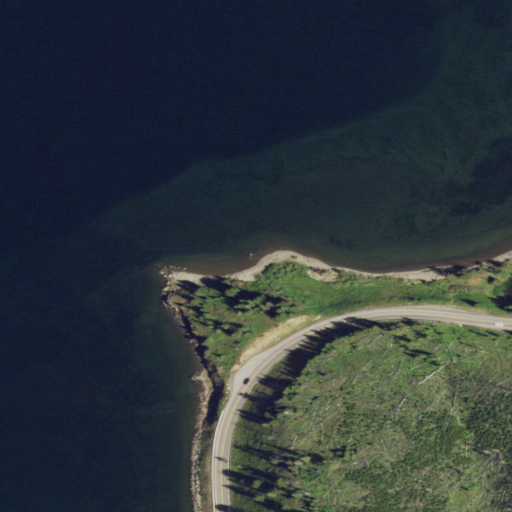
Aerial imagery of cliff(s) in Wyoming named Holmes Point containing open water, shrub, evergreen forest, open development, medium intensity development, low intensity development, and grassland